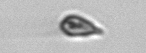
Label: Cryptophyta